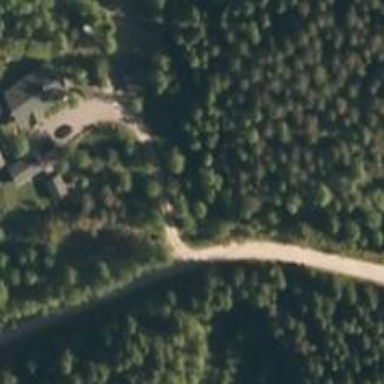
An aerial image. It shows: Path.